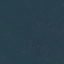
Land use / land cover class: Forest